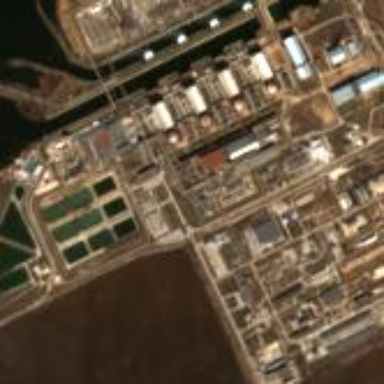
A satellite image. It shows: Industrial area featuring nuclear power plant.